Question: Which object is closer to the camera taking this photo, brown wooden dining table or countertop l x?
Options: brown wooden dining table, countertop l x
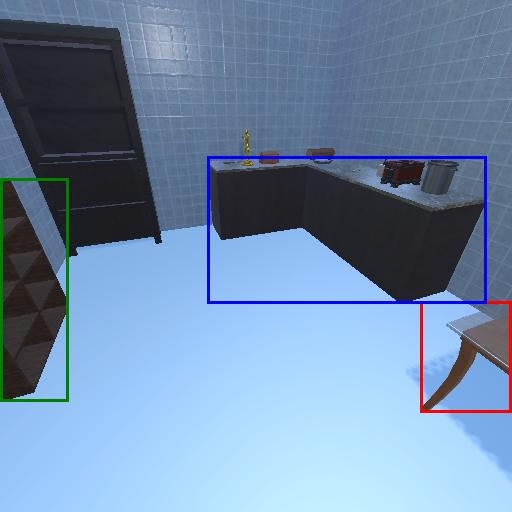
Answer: brown wooden dining table